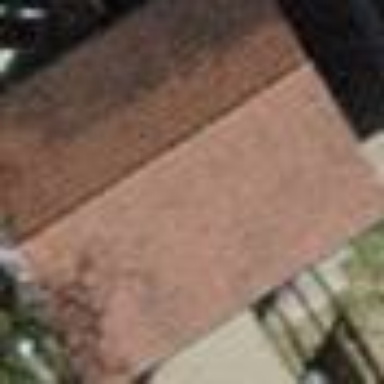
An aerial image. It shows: Shed.